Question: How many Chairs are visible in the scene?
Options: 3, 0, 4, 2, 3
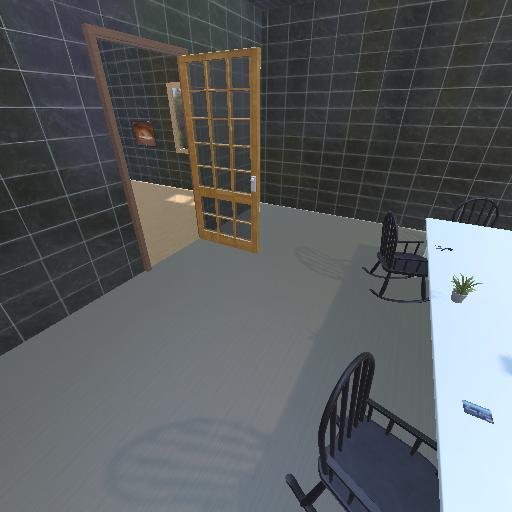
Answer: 3